Question: I'm working on implementing the composition method algorithm that states the following:
Another method for generating rando variables is the composition approach. Suppose that X has CDF (Cumulative Distribution Function) Fx and we wish to simulate a value of X.
We can write

Where the Fj's are also CDF's and pj>0 for all j and Sum(Pj)=1
'''
1. Generate I distributed on the non-negative integers so that:
P(I=j) = Pj
2. If I = j, then simulate Yj from Fj
3. Set X= Yj
'''
Here's my implementation in python, the part I'm not sure about is when I set
'''
Yj = F<URL>
'''
Because I think I should be using the inverse of F[j]. I would like to get some clarification on whether the above line is correct or not.
Here's the rest of the algorithm:
'''
def composition_method(F,p):
X =[None]*len(p) #Inicializando list of size p
cont=True
while(cont):
for j in range (0,len(p)):
#1.Generate I, non negative integer sych that P(I=j)= Pj
I = inverse_transform(p)
#2. if I=j, simulate Yj from Fj
if(I=j):
Yj = F<URL>
#3. Sets X= Yj
X[j]=Yj
cont = False
#4. Verififying x does not have None elements
for(elm in X):
if(elm==None):
cont =True
'''
Any help would be highly appreciated :)
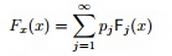
Answer: The F's are cumulative distribution functions chosen for two properties. 1) Together, with the appropriate weightings, they make up the F you're interested in, and 2) They should themselves be easy to generate from. The most common way would be to use <URL>. The details would depend on the specific set of F's.
If you're not familiar with either inversion or convolution, you really shouldn't be jumping into composition.